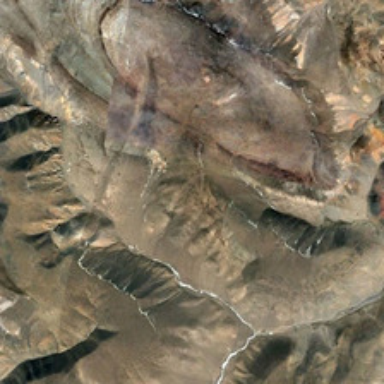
It is a piece of mountain .